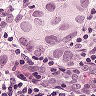
Metastatic tissue present: yes